Aerial crown-view tile of a tropical tree (Barro Colorado Island, Panama), acquired 20250414:
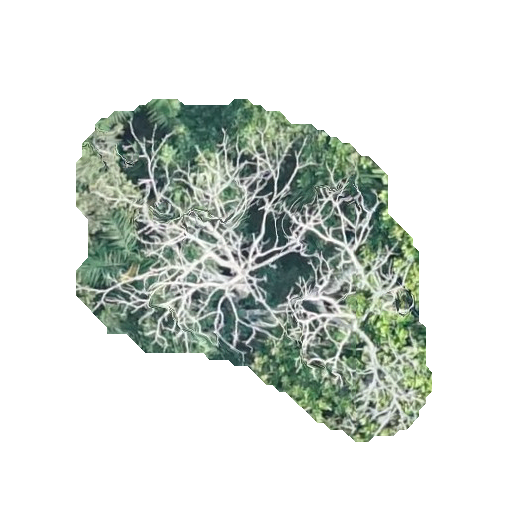
Species: Ceiba pentandra
GBIF accepted scientific name: Ceiba pentandra
Crown area: 125.486 m²